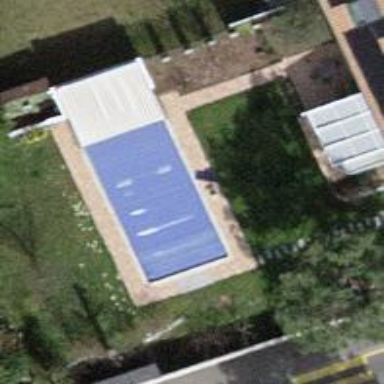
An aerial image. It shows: Swimming pool located in leisure land.